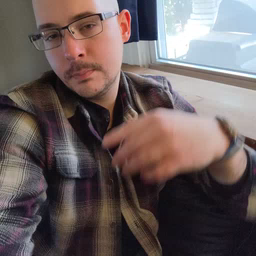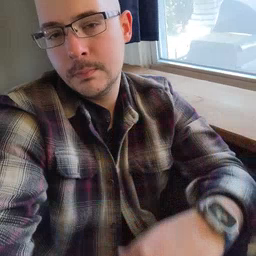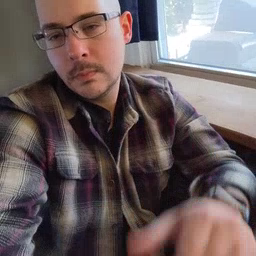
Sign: cow